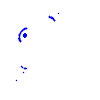
Particle: proton